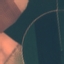
Land use / land cover: AnnualCrop